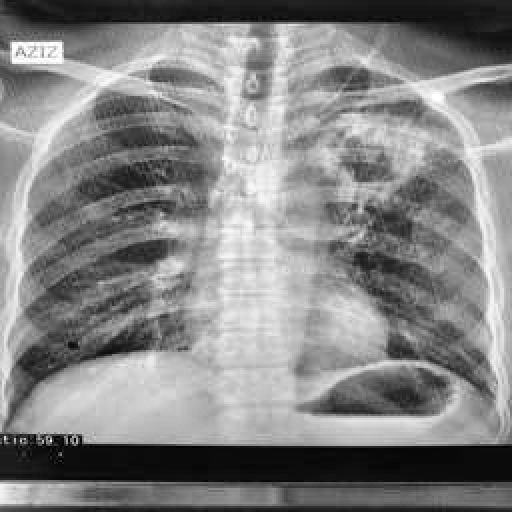
Finding: TUBERCULOSIS